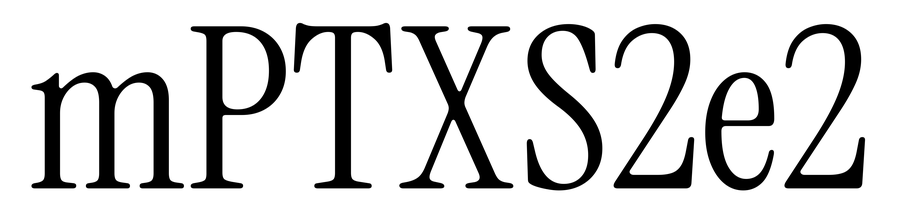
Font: InstrumentSerif-Regular